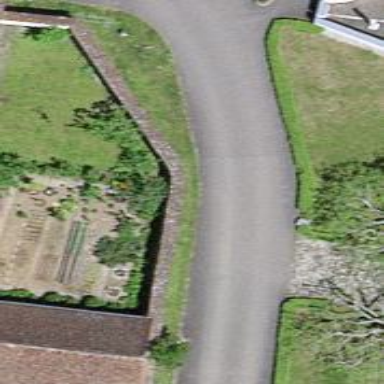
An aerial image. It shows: Stone wall as barrier.